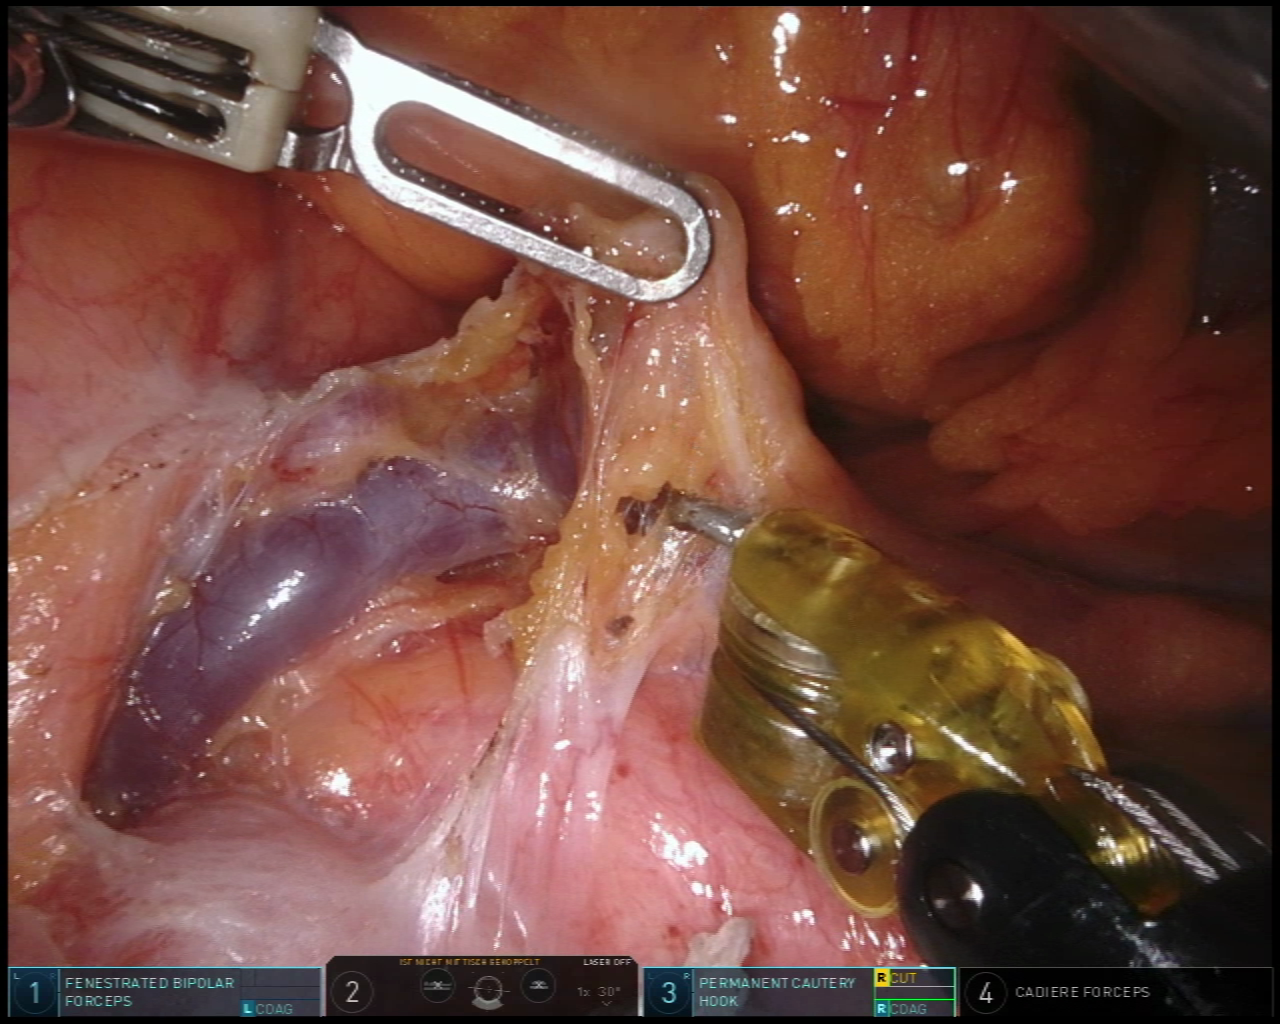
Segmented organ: intestinal_veins
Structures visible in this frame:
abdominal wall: no
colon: no
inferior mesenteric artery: no
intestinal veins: yes
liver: no
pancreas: no
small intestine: no
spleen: no
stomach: no
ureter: no
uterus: no
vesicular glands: no